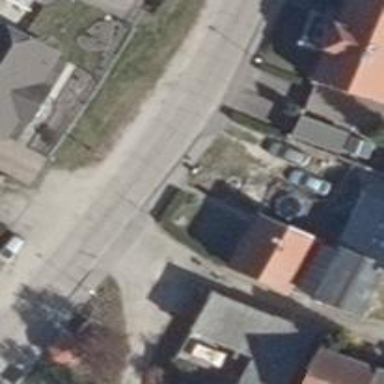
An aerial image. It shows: Residential road with concrete surface.